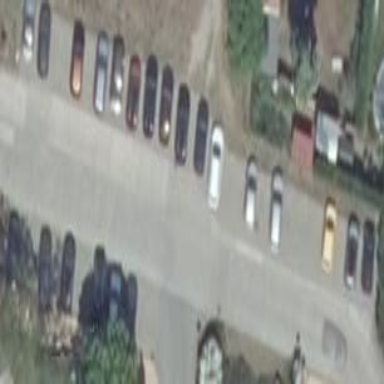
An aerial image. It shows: Parking area with sett surface.